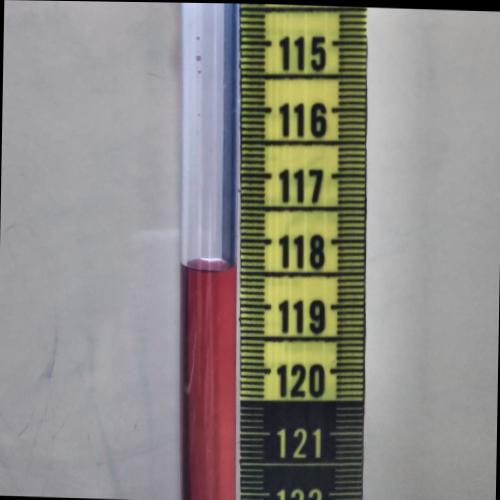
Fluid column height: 118.5 cm